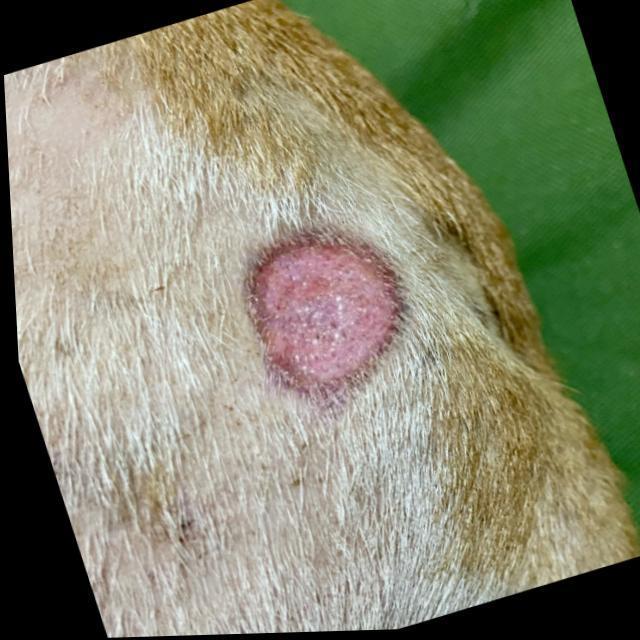
Canine ringworm (Dermatophytosis) — fungal infection caused by Microsporum or Trichophyton. Presents with circular alopecia, scaling, crusting, and broken hairs.